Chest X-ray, AP view. Patient: 50 years old, sex F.
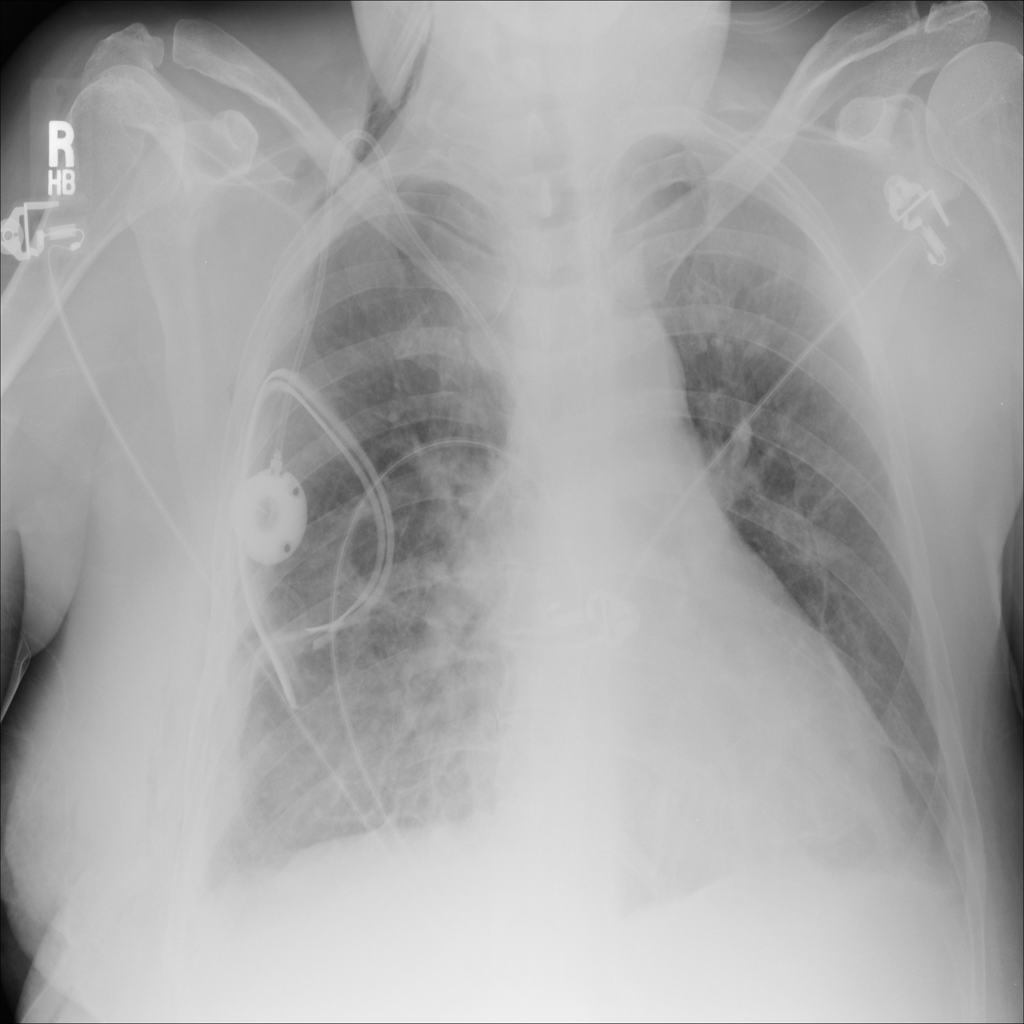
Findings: No Finding